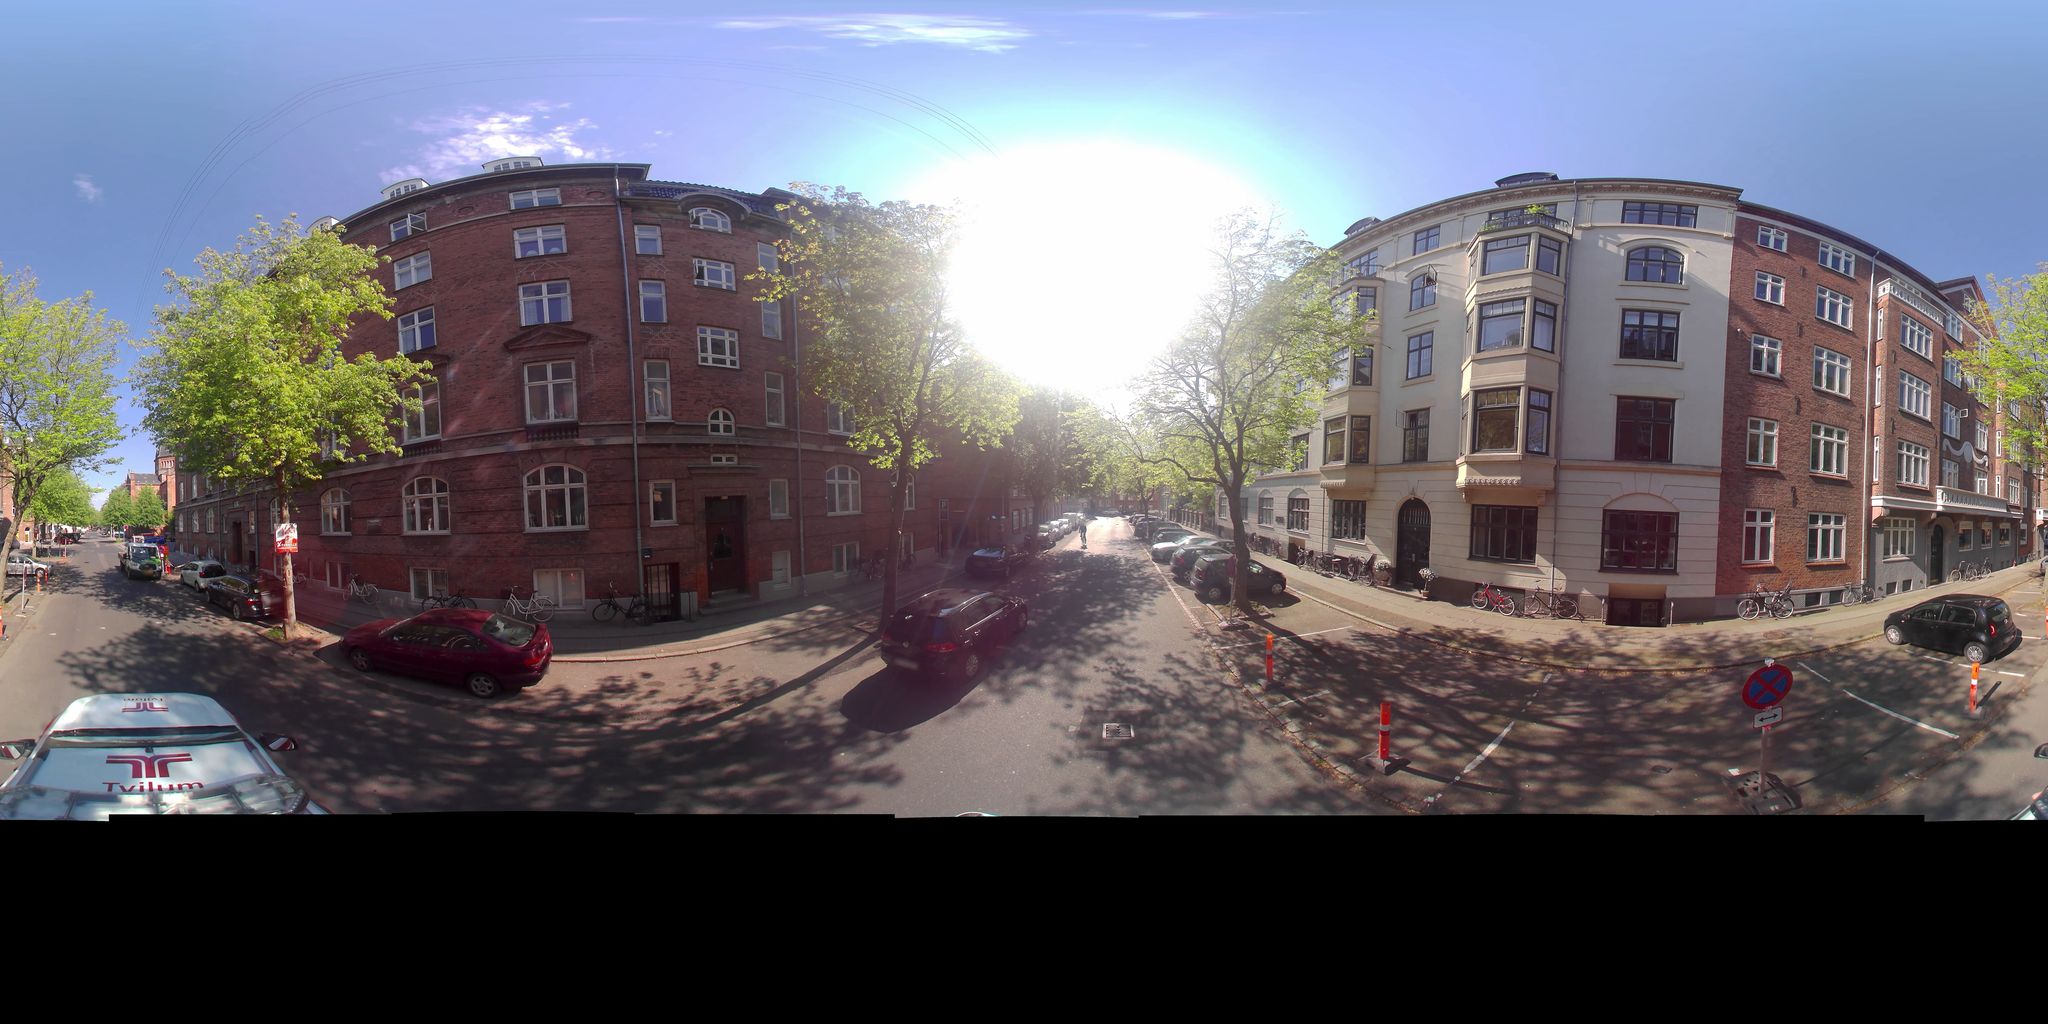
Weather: clear
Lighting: day
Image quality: slightly poor
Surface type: driving surface
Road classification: residential
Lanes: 2
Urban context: urban centre
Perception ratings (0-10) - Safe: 3.85, Lively: 5.42, Beautiful: 9.22, Boring: 7.03, Depressing: 2.89, Wealthy: 5.24